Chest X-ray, PA view. Patient: 50 years old, sex M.
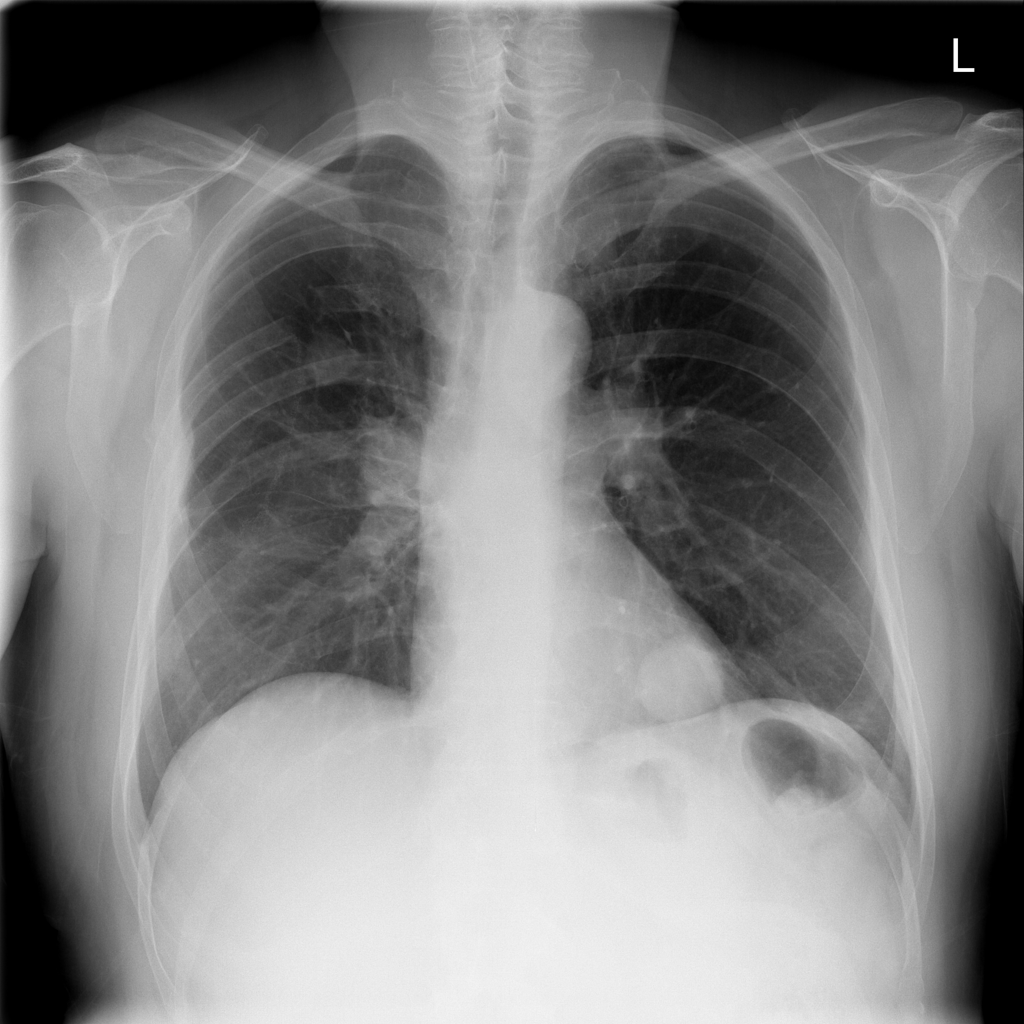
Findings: Mass, Nodule